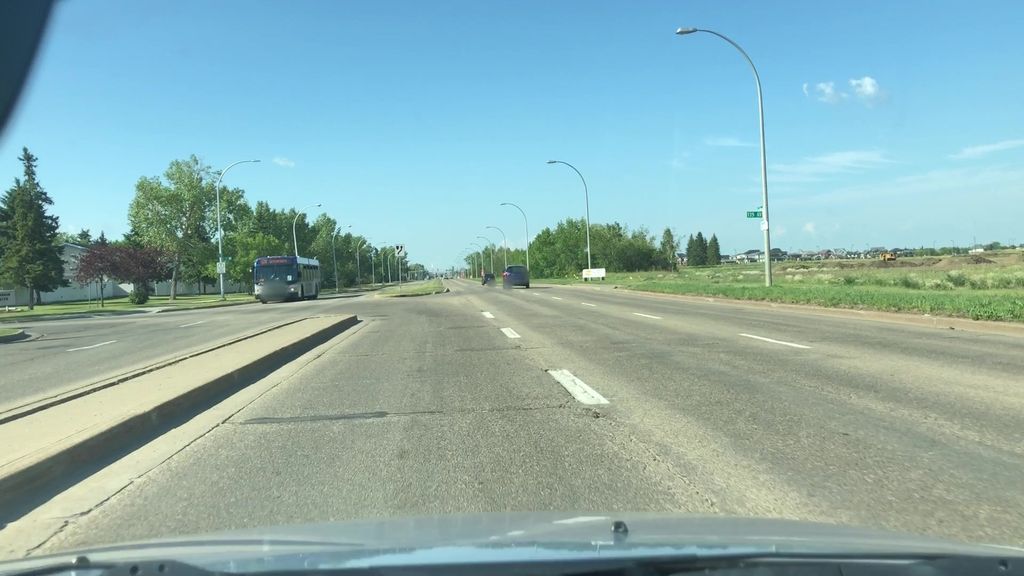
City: edmonton